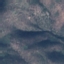
Land use / land cover class: HerbaceousVegetation